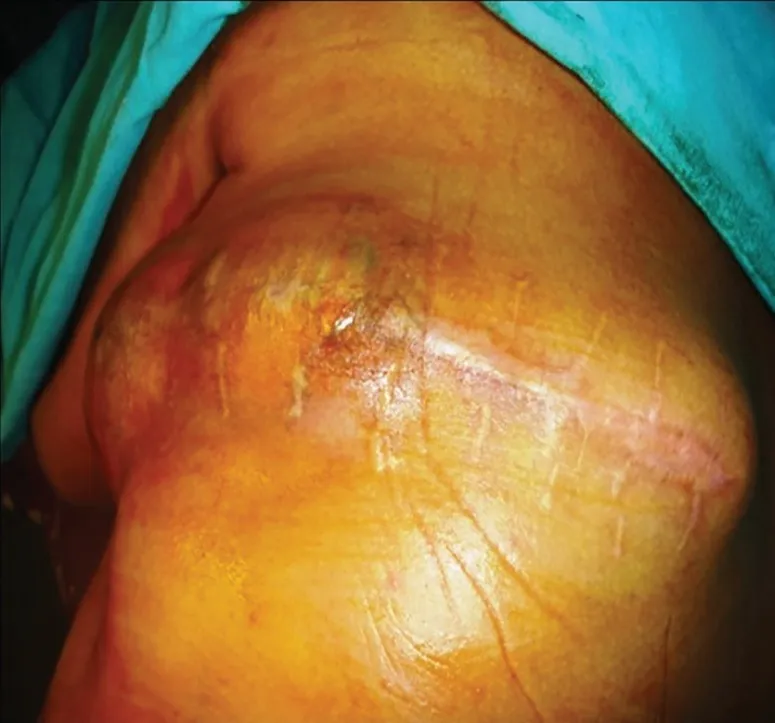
Pre-operation image of lesion.
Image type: medical_photograph (other_medical_photograph)